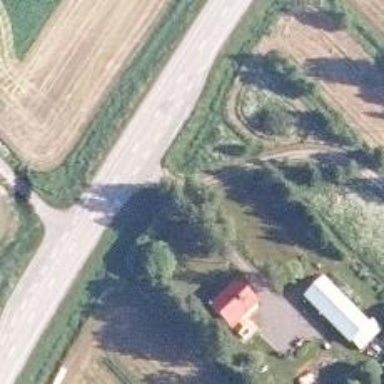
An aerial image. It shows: Simple road.